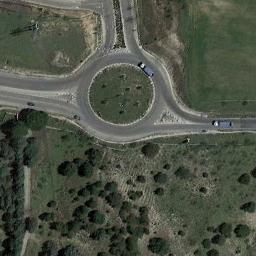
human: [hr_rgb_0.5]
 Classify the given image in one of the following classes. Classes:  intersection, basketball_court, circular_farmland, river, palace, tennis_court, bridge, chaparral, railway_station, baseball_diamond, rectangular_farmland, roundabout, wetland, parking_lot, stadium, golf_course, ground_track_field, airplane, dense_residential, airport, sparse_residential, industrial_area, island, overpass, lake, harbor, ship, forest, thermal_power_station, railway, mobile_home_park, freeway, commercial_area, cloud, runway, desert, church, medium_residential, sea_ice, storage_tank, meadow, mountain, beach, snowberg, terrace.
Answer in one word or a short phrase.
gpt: roundabout